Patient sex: M
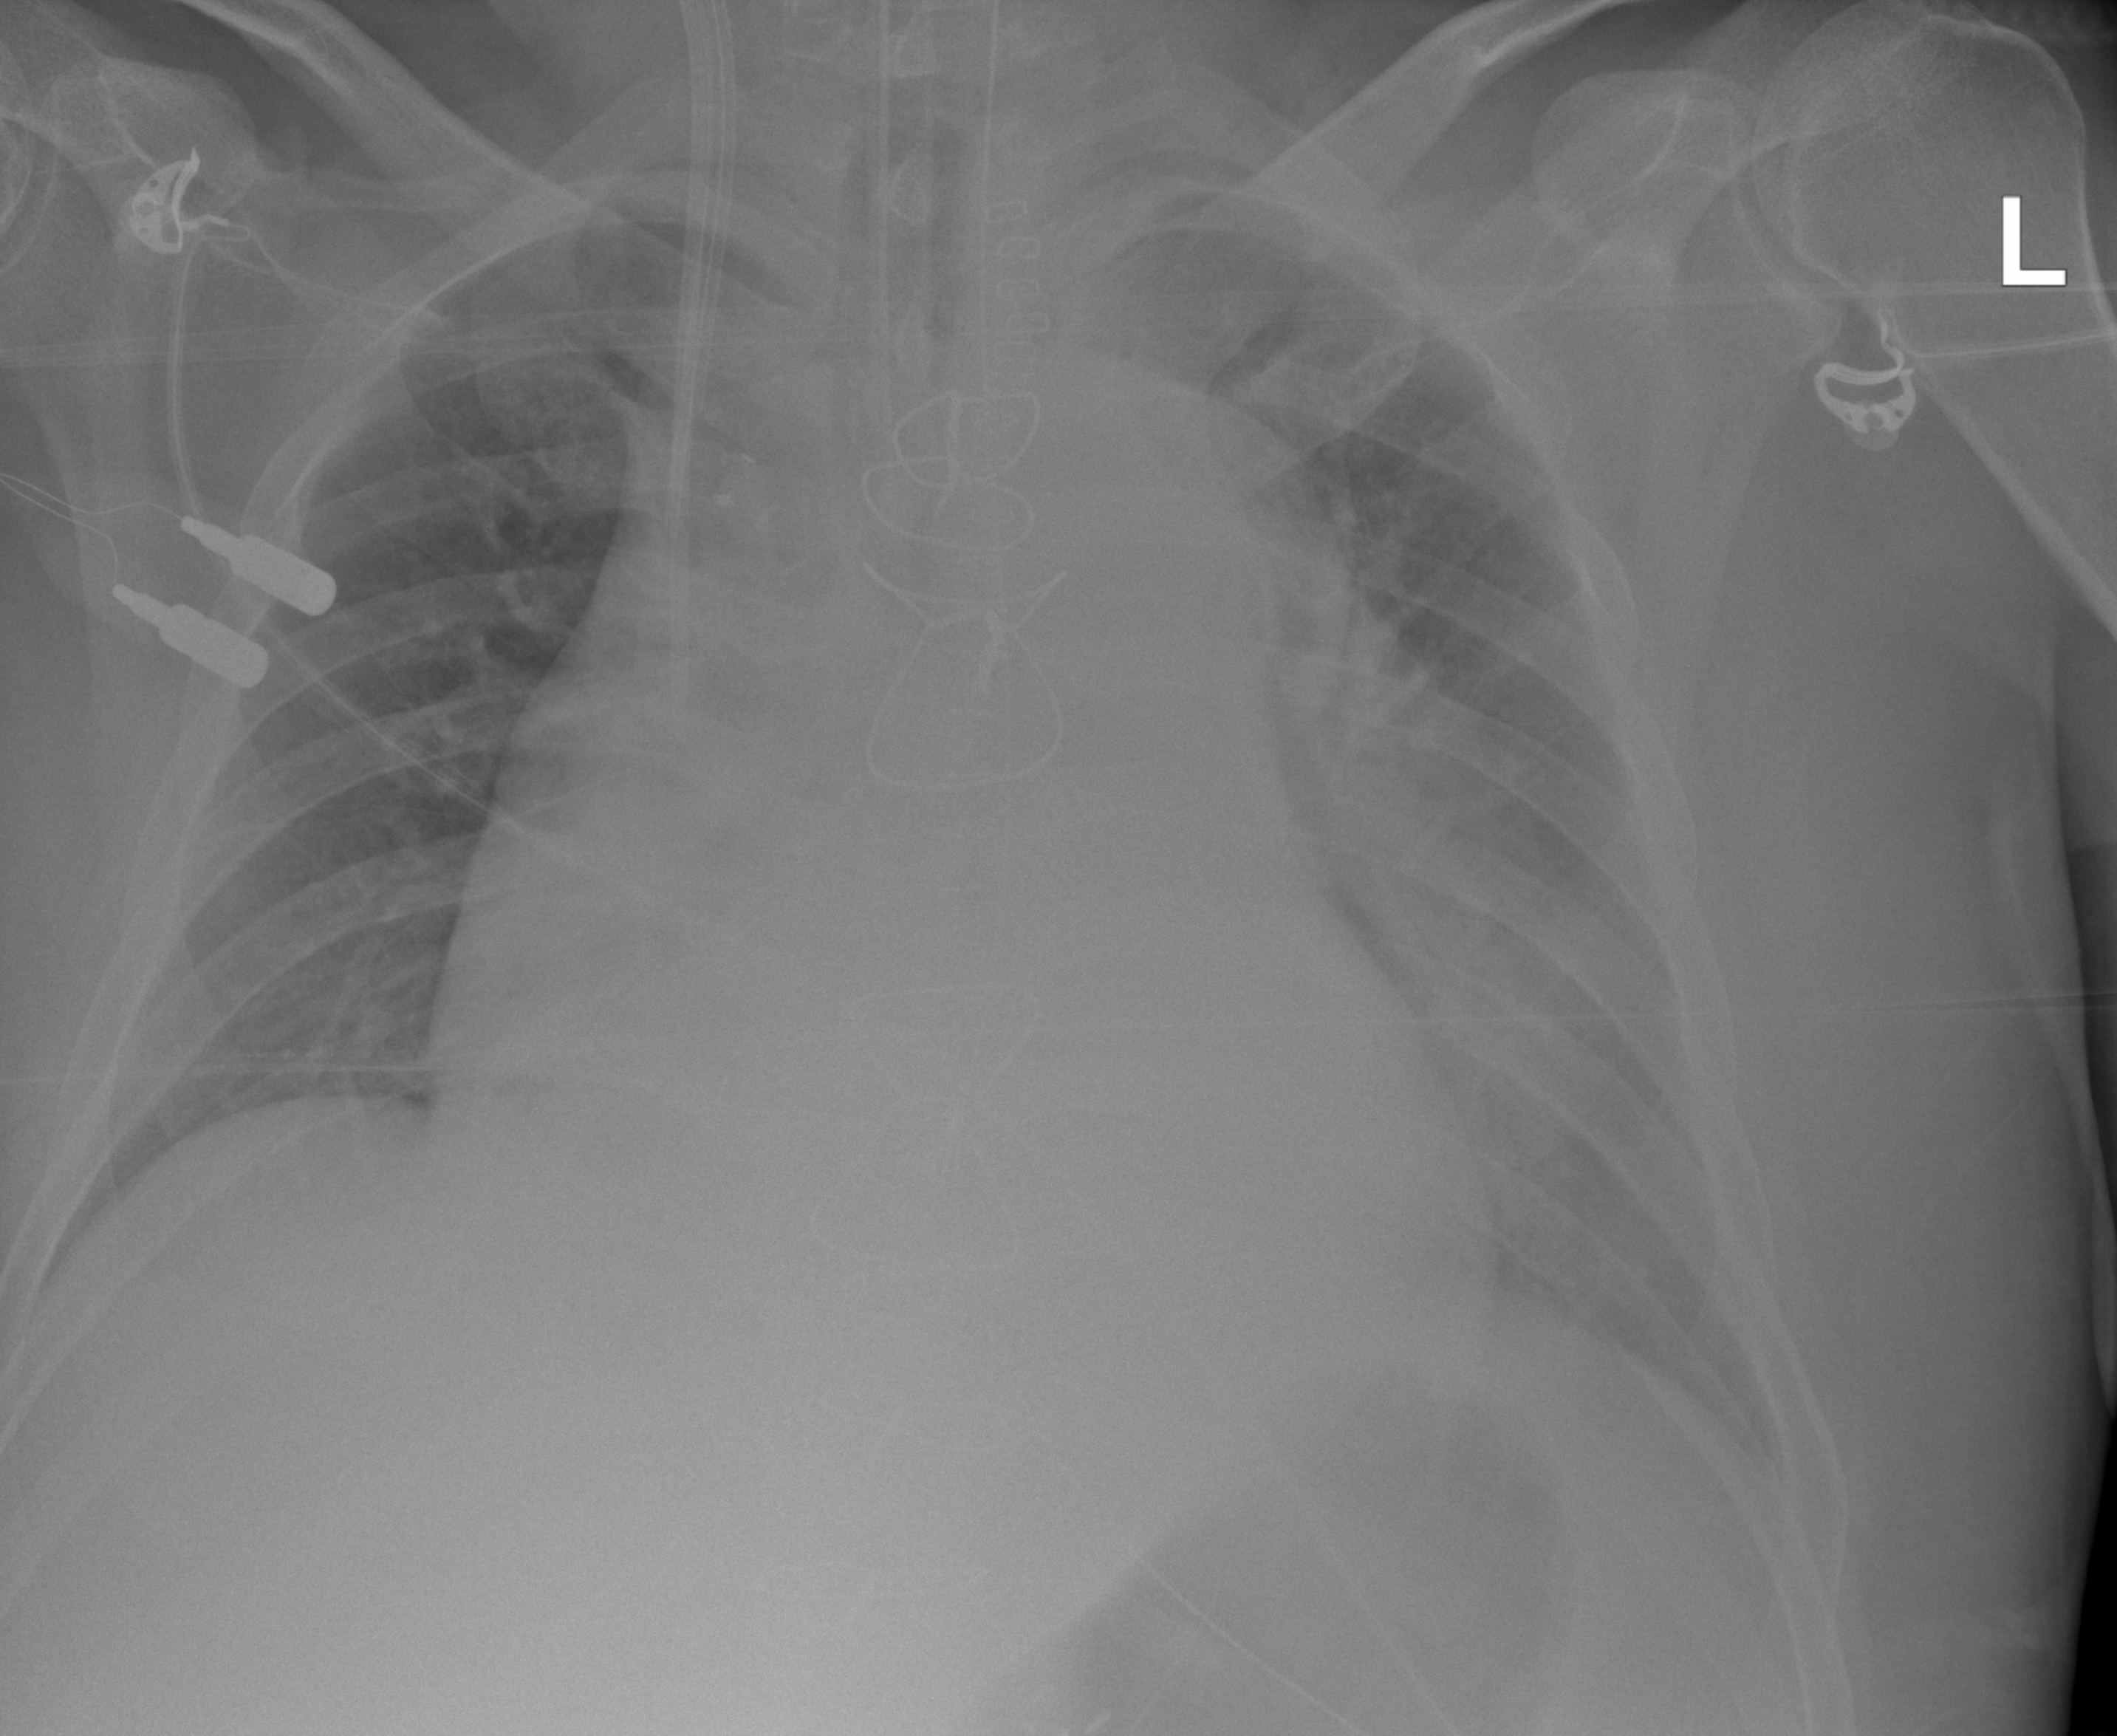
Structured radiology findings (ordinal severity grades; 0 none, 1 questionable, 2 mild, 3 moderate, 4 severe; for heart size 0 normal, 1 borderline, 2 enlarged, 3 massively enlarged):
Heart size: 2
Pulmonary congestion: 2
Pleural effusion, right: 0
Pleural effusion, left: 2
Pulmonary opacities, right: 0
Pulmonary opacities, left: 0
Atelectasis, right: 0
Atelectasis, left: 2